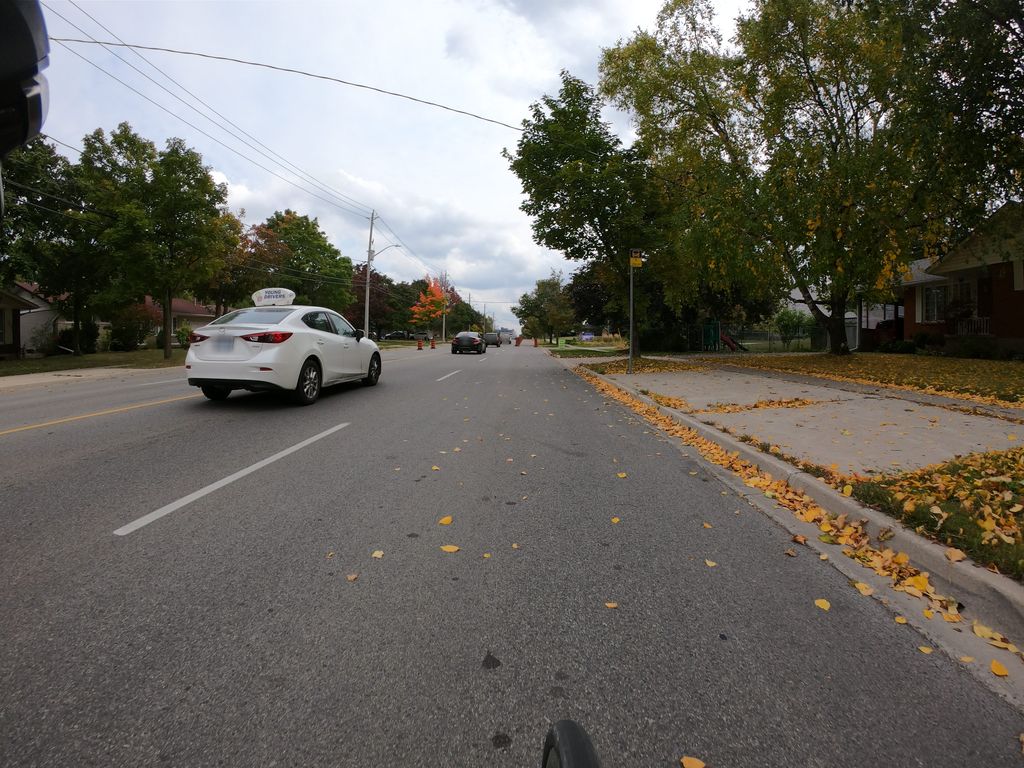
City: kitchener-waterloo